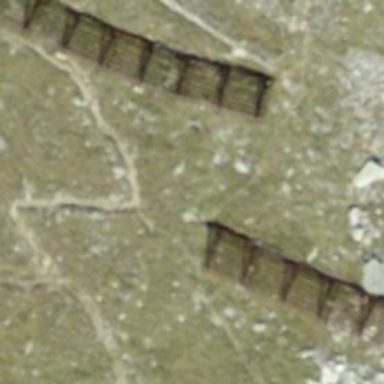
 designed to mitigate snow accumulations in specific area."